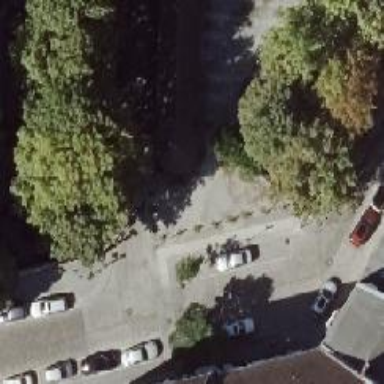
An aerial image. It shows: Parking lane with parallel orientation.